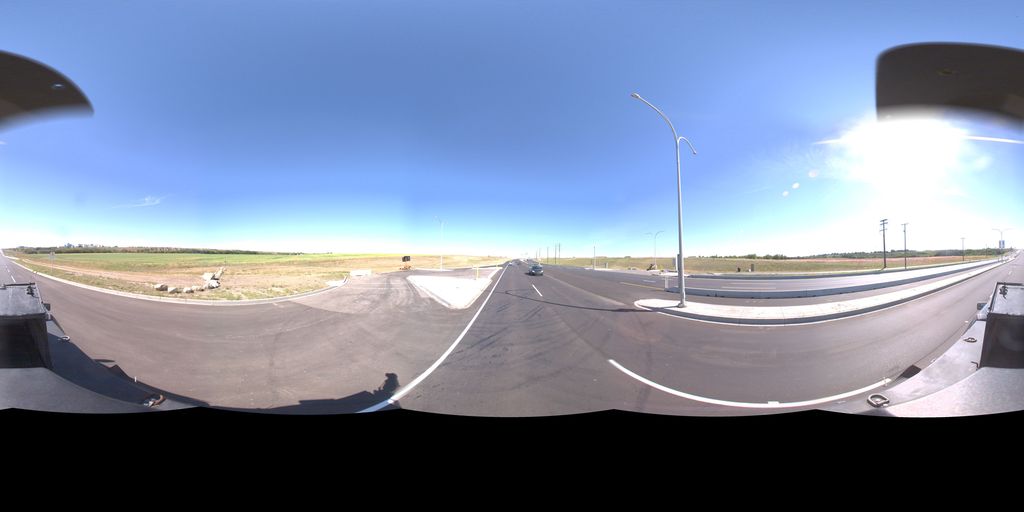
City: saskatoon